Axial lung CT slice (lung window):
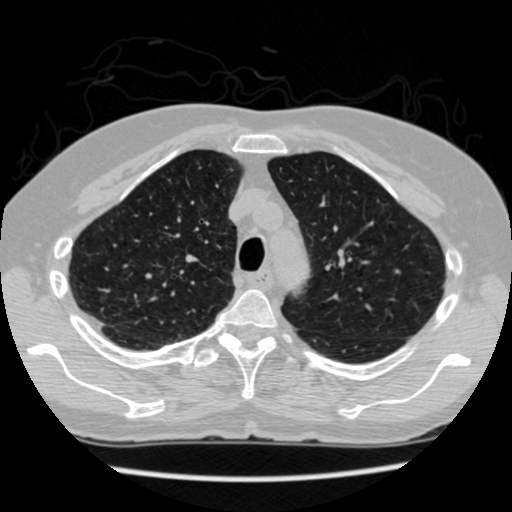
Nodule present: no